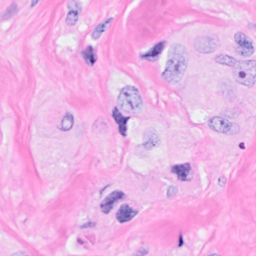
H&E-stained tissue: Breast